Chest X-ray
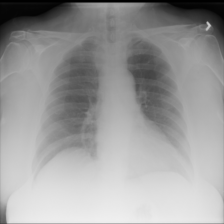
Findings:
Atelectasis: negative
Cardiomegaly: positive
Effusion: positive
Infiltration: negative
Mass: negative
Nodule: negative
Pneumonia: negative
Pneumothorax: negative
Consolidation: negative
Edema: negative
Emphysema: negative
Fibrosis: negative
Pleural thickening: negative
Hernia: negative